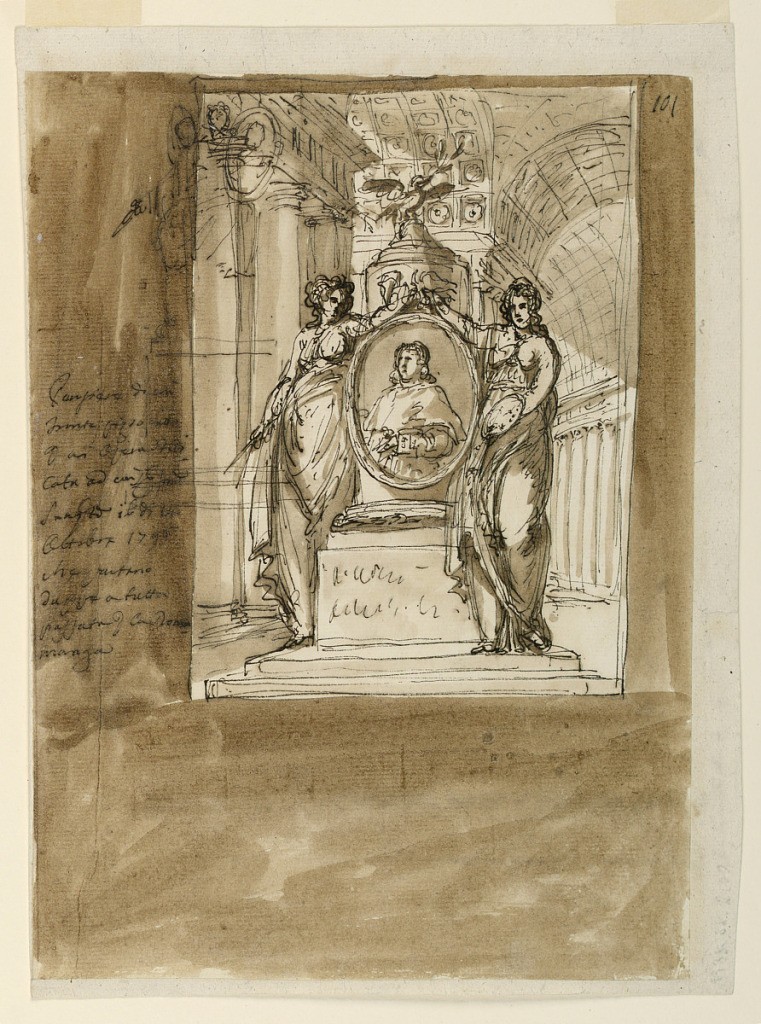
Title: Title page of a book
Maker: Giuseppe Barberi, Italian, 1746–1809
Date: October 1796
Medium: Pen and brown ink, brush and brown wash on off-white laid paper, lined
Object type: Drawing
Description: Two standing women, the left one of whom represents Mathematics. The right one, Painting, supports an ovoidal half-length portrait of a cardinal in front of a column. A dove carrying an olive branch stands on top of the column. An inscription is intended for its oblong pedestal. The setting shows the interior of a hall. The design is placed into the upper right part of the sheet, its left part being drawn over a part of a sketch showing Architecture holding the portrait in her left arm. Colored background.